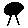
Label: tree